Interaction volume radius: 10 \u00c5
Interaction volume height: 20 \u00c5
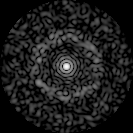
Disorder parameter: 0.8294